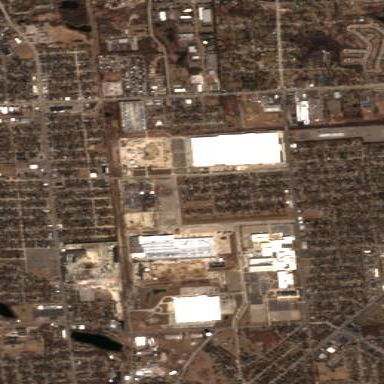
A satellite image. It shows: Industrial area.